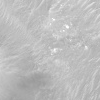
Atmospheric dust classification: not_dusty